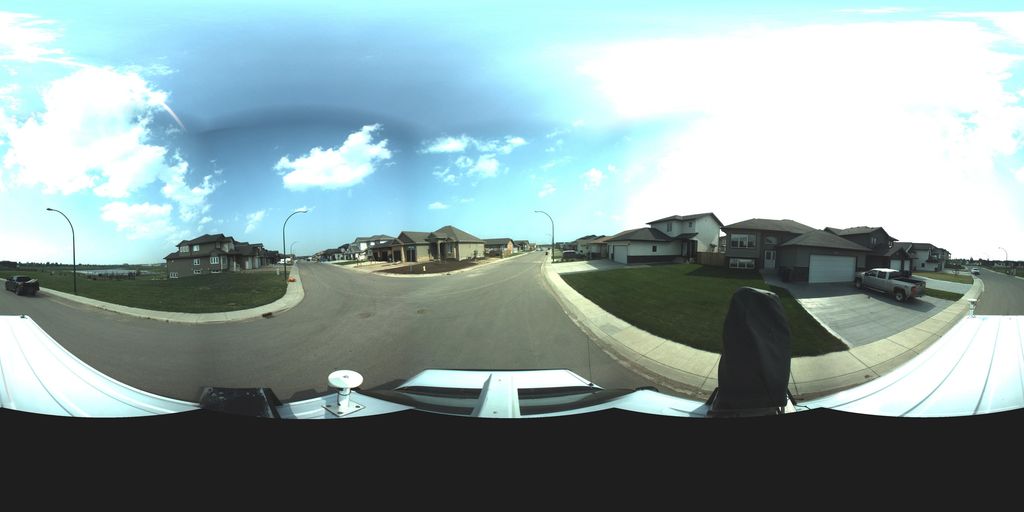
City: saskatoon